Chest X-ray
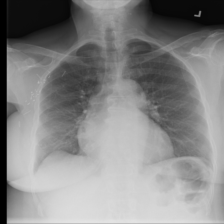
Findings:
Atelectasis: negative
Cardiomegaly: negative
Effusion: negative
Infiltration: negative
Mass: negative
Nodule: negative
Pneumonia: negative
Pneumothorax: negative
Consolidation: negative
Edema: negative
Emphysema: negative
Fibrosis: negative
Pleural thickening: negative
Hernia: negative